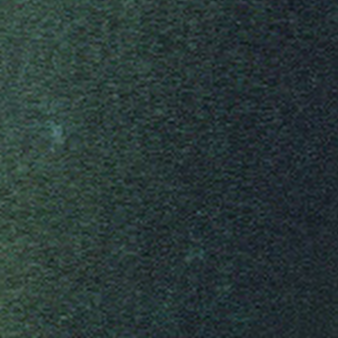
Label: other